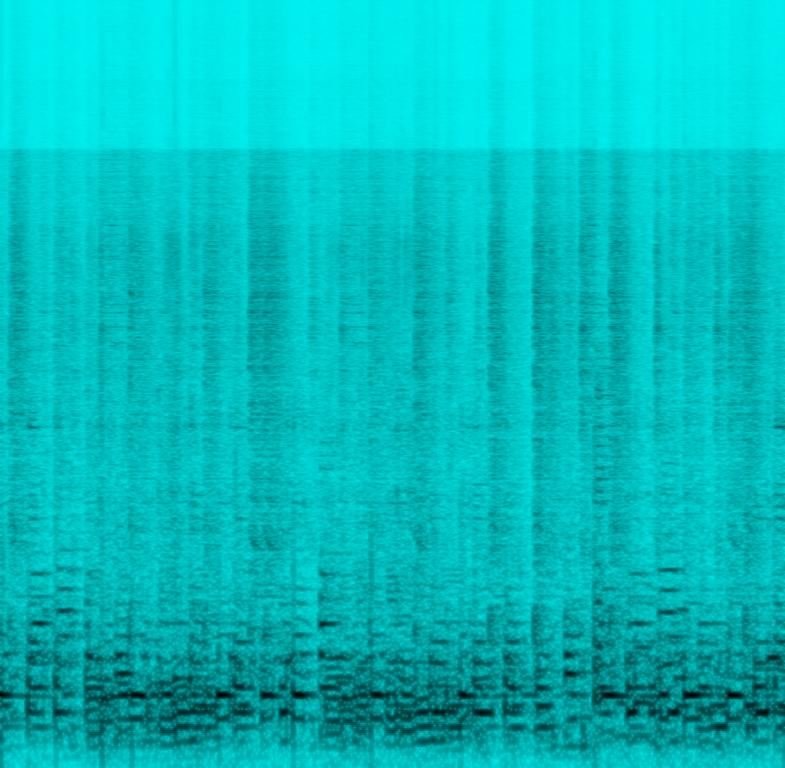
The low quality recording features a groovy bass guitar played over drums instrumental playback. It sounds muddy, messy and boomy, as the frequencies are clashing with each other. The recording is noisy and in mono.